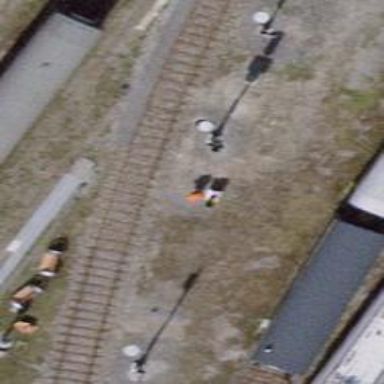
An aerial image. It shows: Railway signal.